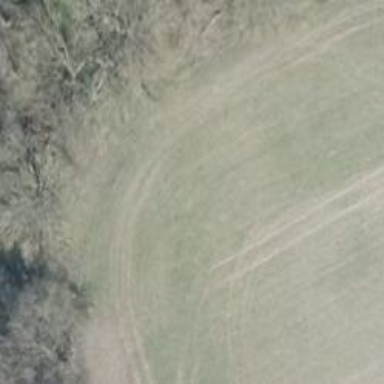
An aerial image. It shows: Grass track with grade4 surface.